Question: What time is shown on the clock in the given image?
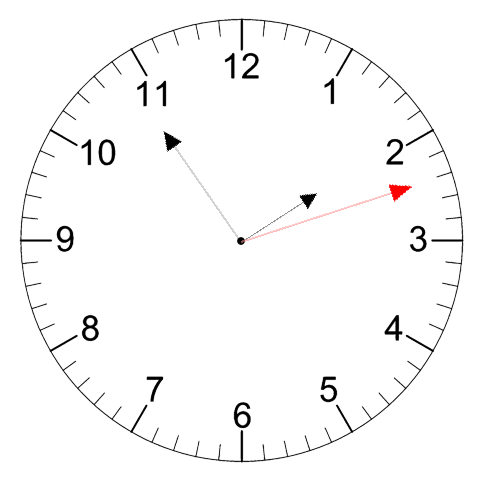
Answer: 01:54:12